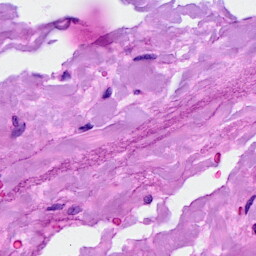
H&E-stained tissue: Breast